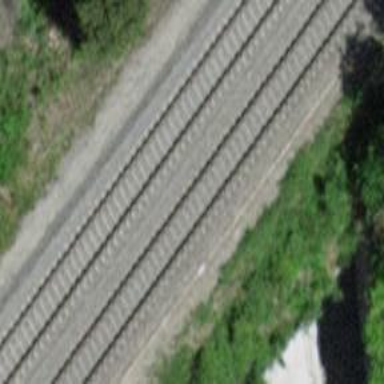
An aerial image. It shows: Railway bridge with electrified tracks and single rail.